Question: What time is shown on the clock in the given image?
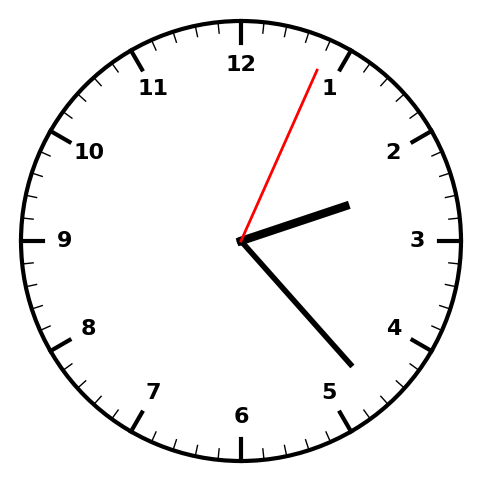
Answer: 02:23:04